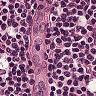
Metastatic tissue present: no